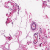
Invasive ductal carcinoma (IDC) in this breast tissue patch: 0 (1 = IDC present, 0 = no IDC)